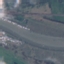
Land use / land cover: River